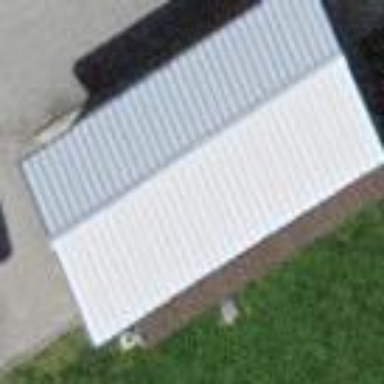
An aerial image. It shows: Industrial building with gabled roof. The roof is made of grey metal and runs along the building. Both the roof and the building are grey in color.